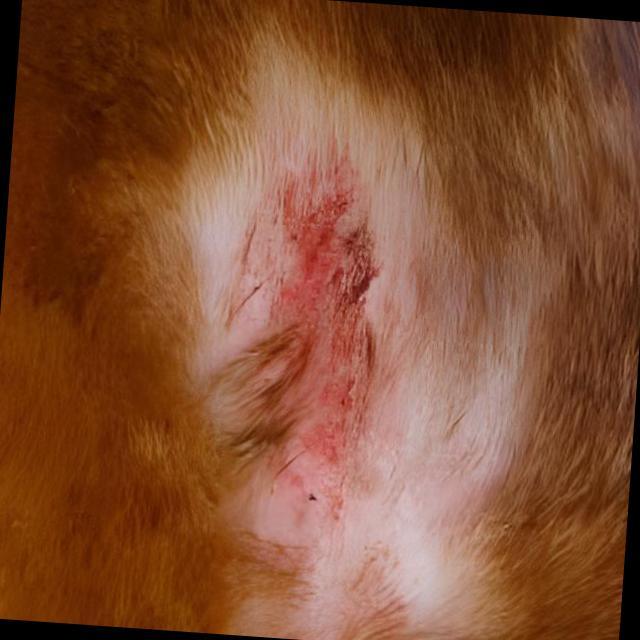
Canine dermatitis — inflammation of the skin presenting with erythema, pruritus, papules, and excoriation. May be allergic, contact, or atopic in origin.